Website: macys
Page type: account-dashboard
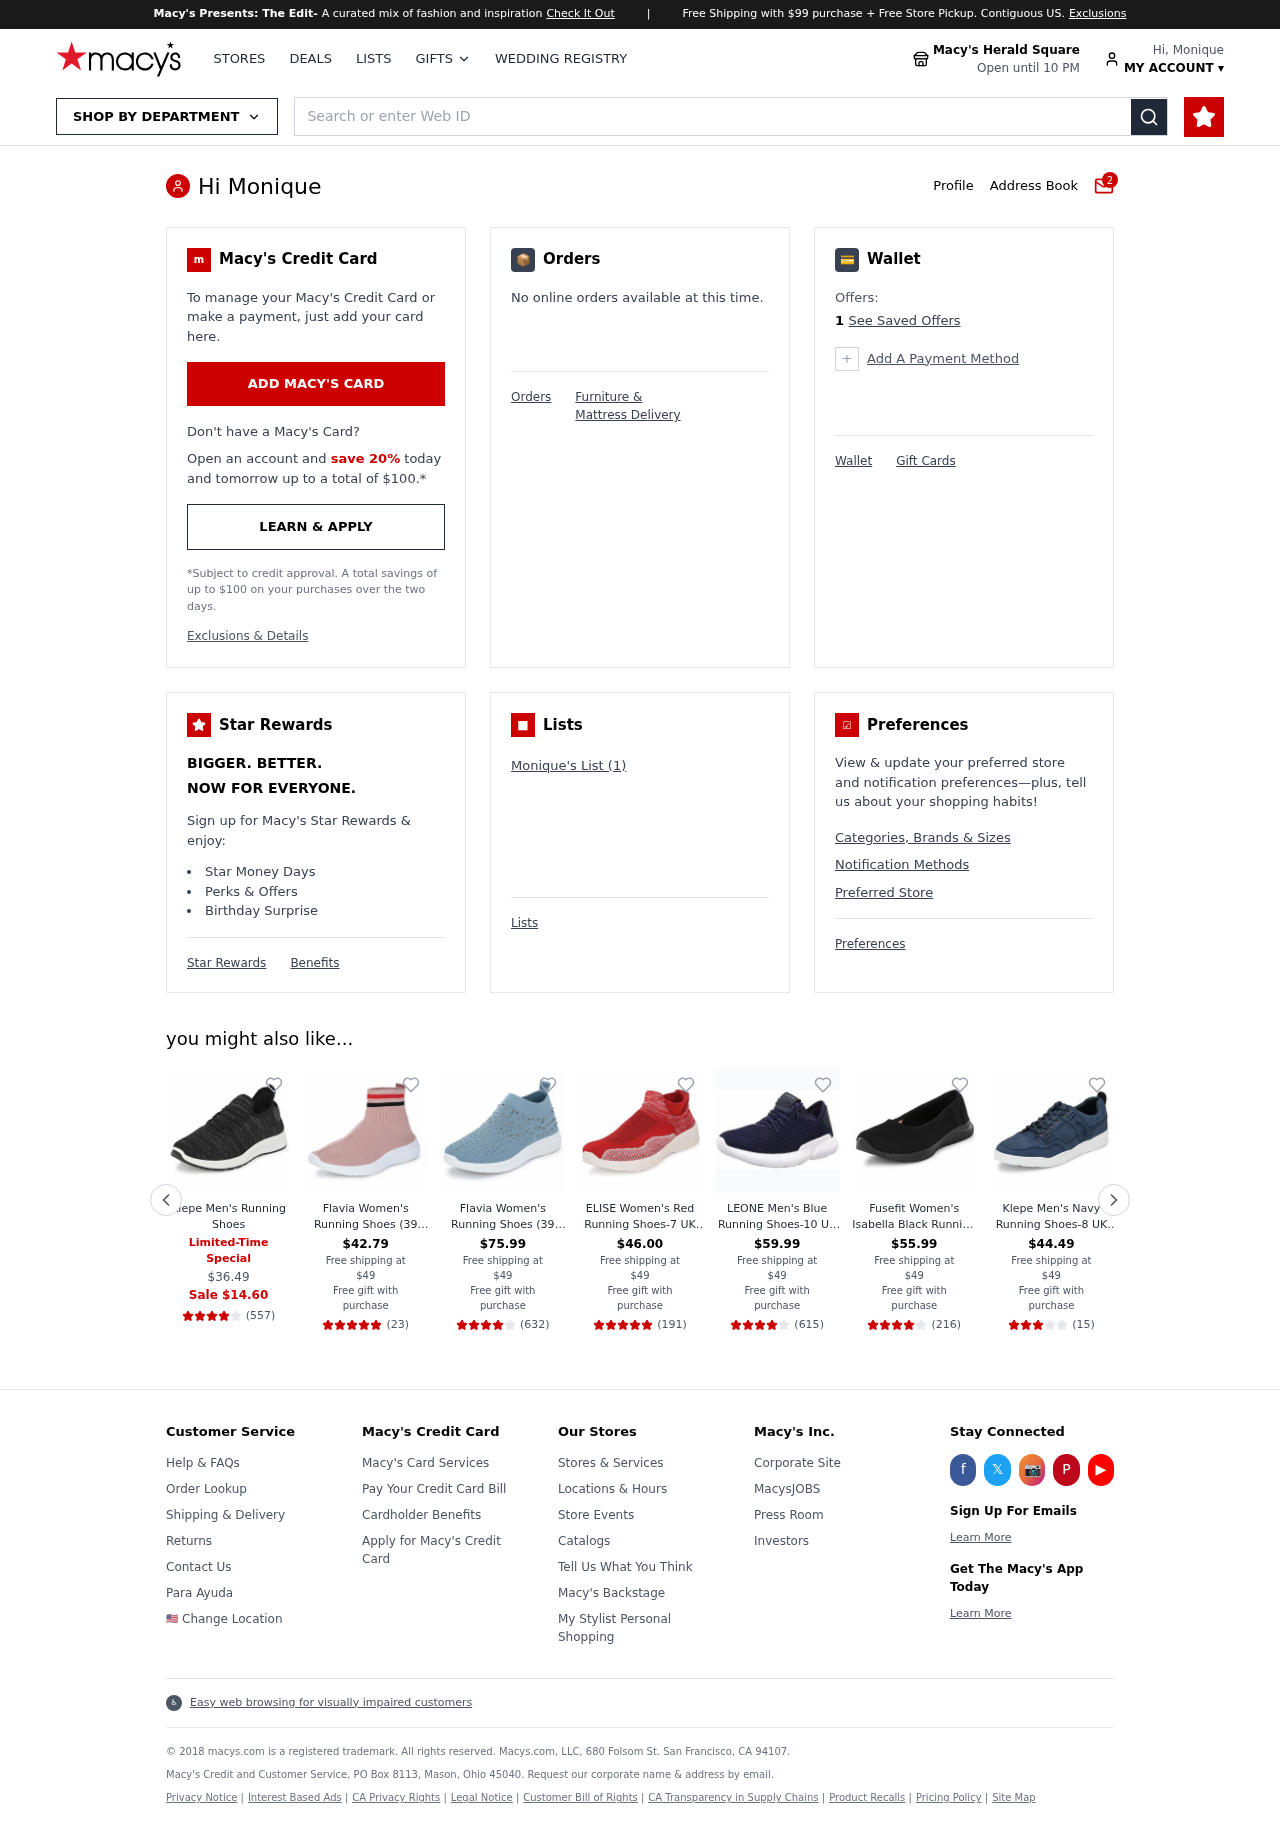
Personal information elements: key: PII_FIRSTNAME
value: Monique
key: PII_LOCATION1_NAME
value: Macy's Herald Square
Product elements: key: PRODUCT1_NAME
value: Klepe Men's Running Shoes
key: PRODUCT1_NUM_RATINGS
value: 557
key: PRODUCT1_PRICE
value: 36.49
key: PRODUCT1_RATING
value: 3.7
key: PRODUCT2_NAME
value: Flavia Women's Running Shoes (39 EU) (8 US) (F/HD02041/PNK_Pink_7 UK)
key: PRODUCT2_NUM_RATINGS
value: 23
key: PRODUCT2_PRICE
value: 42.79
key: PRODUCT2_RATING
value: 4.7
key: PRODUCT3_NAME
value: Flavia Women's Running Shoes (39 EU) (8 US) (F/HD00621/BLU_L.Blue_7 UK)
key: PRODUCT3_NUM_RATINGS
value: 632
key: PRODUCT3_PRICE
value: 75.99
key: PRODUCT3_RATING
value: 3.5
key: PRODUCT4_NAME
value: ELISE Women's Red Running Shoes-7 UK (40 EU) (8 US) (ES-S20-002)
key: PRODUCT4_NUM_RATINGS
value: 191
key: PRODUCT4_PRICE
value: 46
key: PRODUCT4_RATING
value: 4.5
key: PRODUCT5_NAME
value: LEONE Men's Blue Running Shoes-10 UK (44 EU) (L610BLUE10)
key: PRODUCT5_NUM_RATINGS
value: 615
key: PRODUCT5_PRICE
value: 59.99
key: PRODUCT5_RATING
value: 4.3
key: PRODUCT6_NAME
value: Fusefit Women's Isabella Black Running Shoes-7 UK (40 EU) (8 US) (FFR-442)
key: PRODUCT6_NUM_RATINGS
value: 216
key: PRODUCT6_PRICE
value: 55.99
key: PRODUCT6_RATING
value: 3.9
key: PRODUCT7_NAME
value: Klepe Men's Navy Running Shoes-8 UK (42 EU) (9 US) (KP89/NVY)
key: PRODUCT7_NUM_RATINGS
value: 15
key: PRODUCT7_PRICE
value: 44.49
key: PRODUCT7_RATING
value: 3.4
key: PRODUCT1_SALE_PRICE
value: Sale $14.60
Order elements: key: ORDER_FREE_SHIPPING_MIN
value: $99
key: ORDER_STORE_HOURS
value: Open until 10 PM
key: ORDER_NUM_MESSAGES
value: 2
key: ORDER_DISCOUNT_PERCENT
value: save 20%
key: ORDER_MAX_SAVINGS
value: $100
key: ORDER_MAX_SAVINGS2
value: $100
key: ORDER_NUM_OFFERS
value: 1
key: ORDER_NUM_LIST_ITEMS
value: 1
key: ORDER_FREE_SHIPPING_THRESHOLD
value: $49
Search elements: key: HEADER_SEARCH
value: Search or enter Web ID